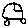
Label: car